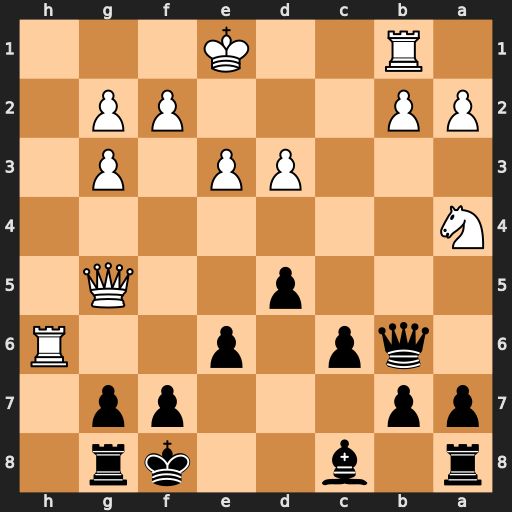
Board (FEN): r1b2kr1/pp3pp1/1qp1p2R/3p2Q1/N7/3PP1P1/PP3PP1/1R2K3
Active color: b
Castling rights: -
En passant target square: -
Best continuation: Qb4+ Nc3 gxh6